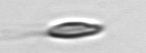
Label: Chrysochromulina